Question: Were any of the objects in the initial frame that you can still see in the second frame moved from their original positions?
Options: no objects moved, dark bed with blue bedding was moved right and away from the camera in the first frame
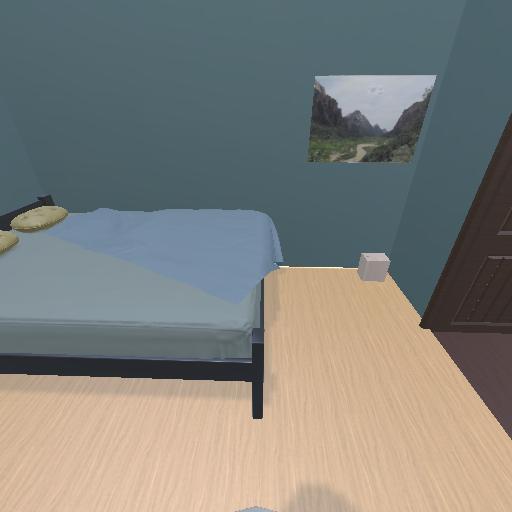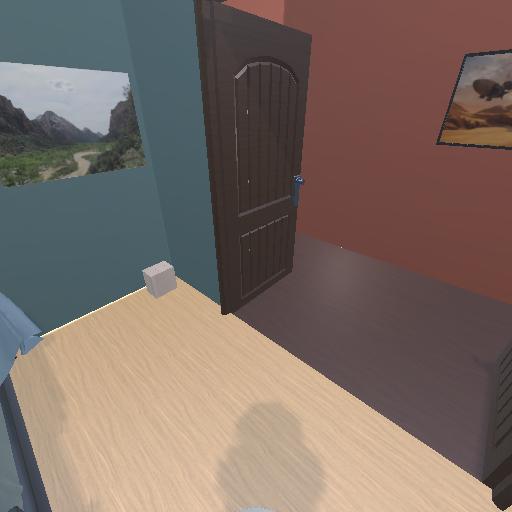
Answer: no objects moved